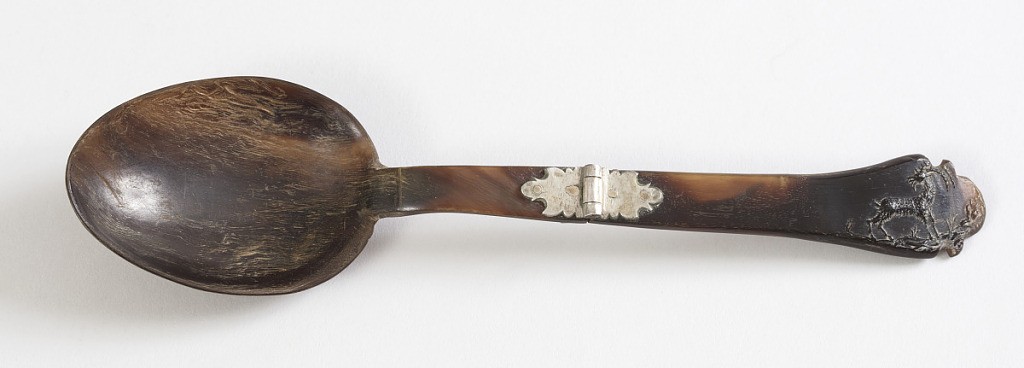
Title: Horn and Silver Folding Spoon with Leather Case
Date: ca. 1710
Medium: horn, silver, leather, paper
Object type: spoon
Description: Spoon of brown horn (a), silver hinge at center, folds to fit into two-part ovoid leather case (b,c).